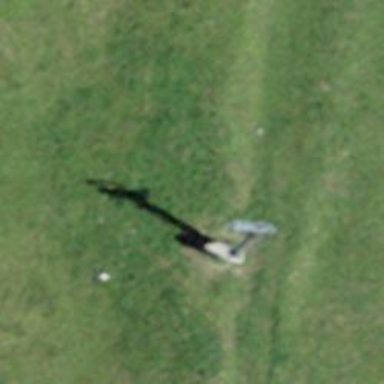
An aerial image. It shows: Pylon used for aerialway.